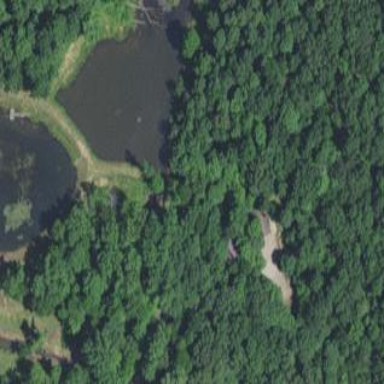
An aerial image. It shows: Pond surrounded by natural water.